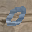
Label: 0